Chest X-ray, PA view. Patient: 29 years old, sex M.
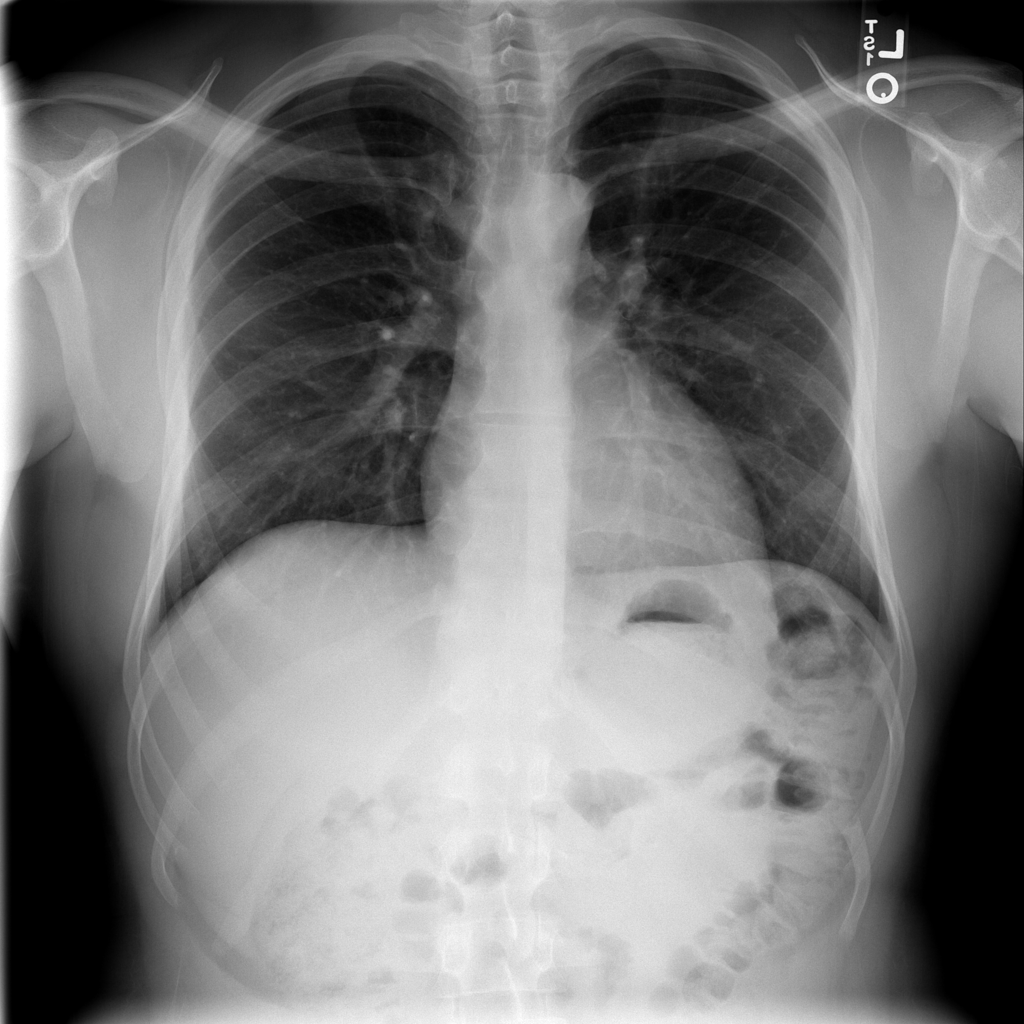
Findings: No Finding